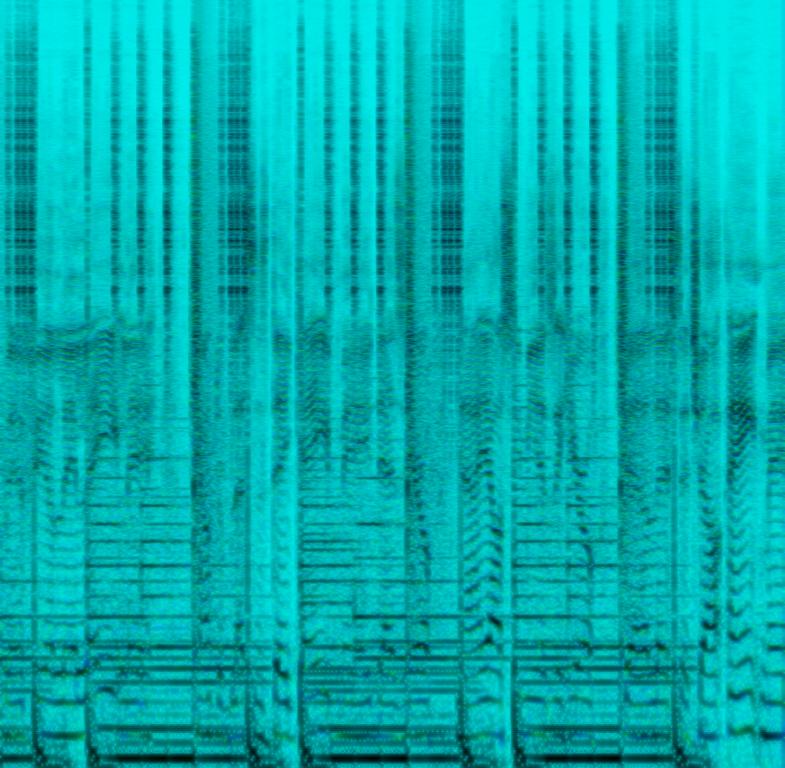
A male vocalist sings this mellow rap. The tempo is medium with a groovy bass line, keyboard harmony , slick drumming and vocal backup. The song is youthful, story telling, passionate, impactful, compelling and engaging. This song is contemporary Hip-Hop/Rap.